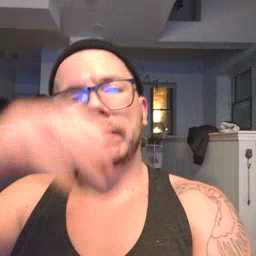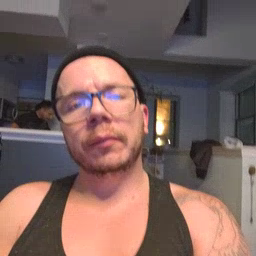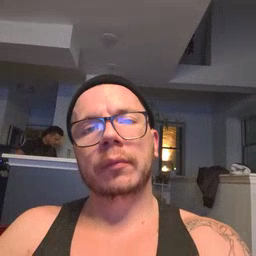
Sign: cloud